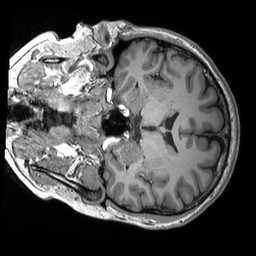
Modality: T1w
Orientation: coronal
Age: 22
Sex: male
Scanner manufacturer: siemens
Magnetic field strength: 3 T
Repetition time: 2.53 s
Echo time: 0.00298 s